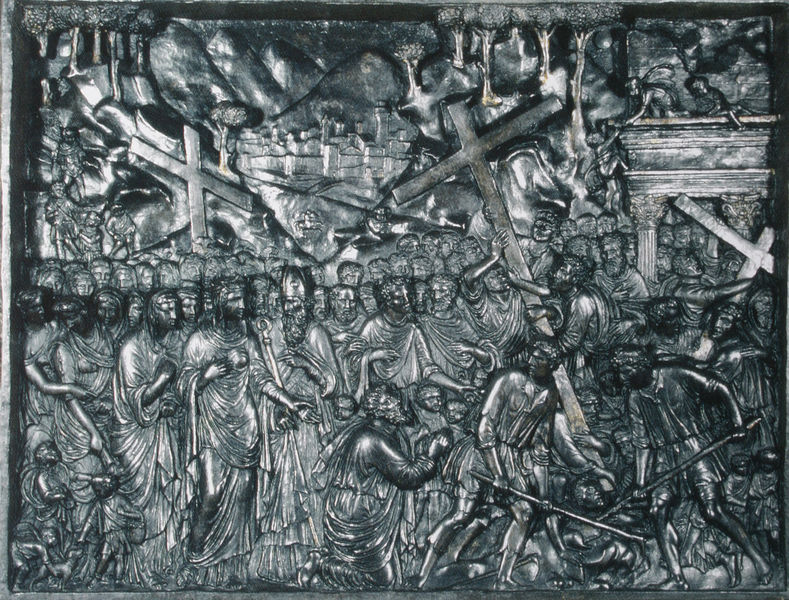
Titel: Die Auffindung des Kreuzes
Künstler: Andrea Riccio
Standort: Venedig
Institution: Galleria Giorgio Franchetti alla Ca'd'oro
Schlagwörter: baum, berg, dunkel, felsen, feuer, gruppe, himmel, kampf, kämpfer, körper, mann, schatten, weiß, bäume, frauen, landschaft, menschen, stadt, frau, grau, hell, kleid, kleider, köpfe, licht, männer, profil, schwarz, szene, säule, säulen, tür, gebäude, haus, tier, tiere, weg, ansammlung, masse, menge, versammlung, andrang, bart, wand, architektur, arme, bibel, falten, kleidung, leiche, mensch, rahmen, stein, steine, tod, tot, toter, tragen, hände, erde, ferne, horizont, häuser, hügel, natur, brücke, flach, kirche, qualm, rauch, land, gewänder, personen, person, frontal, wald, arbeit, bauern, kinder, stock, affe, chaos, relief, bogen, stab, laufen, schwer, berge, fels, gipfel, dorf, mauer, schattierung, schattierungen, rand, figuren, krieg, schlacht, bischof, könig, soldaten, glanz, glänzen, glänzend, metall, bronze, faltenwurf, platte, bauer, tor, foto, fotografie, photographie, wände, eisen, stangen, kreuz, religion, torbogen, alpen, kupfer, schwert, waffen, überfall, durcheinander, knien, leichen, soldat, tote, menschenmasse, beten, menschenmenge, armee, rüstung, architrav, kapitell, photo, stück, fries, portal, kreuze, stäbe, christus, jesus, jesus christus, kreuzigung, mauern, gestaffelt, christlich, flehen, knieend, krieger, sturz, priester, religiös, florenz, kruzifix, dicht, bettler, kreuzzug, lanzen, mitra, prozession, umzug, tempel, heilige, speere, jünger, christen, jerusalem, leichnahm, guss, stahl, petrus, sakral, christentum, stecken, mörder, alpe, christi, joseph, bronzeguss, betteln, gebälk, maxentius, triumphbogen, affen, kreuzgang, baptisterium, formation, christ, pilger, golgatha, katholiken, gewusel, kreuzweg, kruzifixe, andreas, kreuztragung, protestanten, vielfigurig, irdisch, bekehrung, konstantin, protestant, bekerungen, flehender, katholik, katolisch, milvische brücke, geistige, passionsweg, metalll, keuz